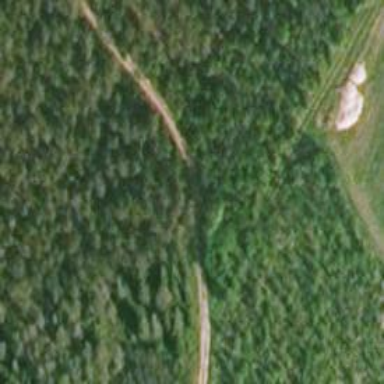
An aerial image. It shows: Track road with excellent visibility.